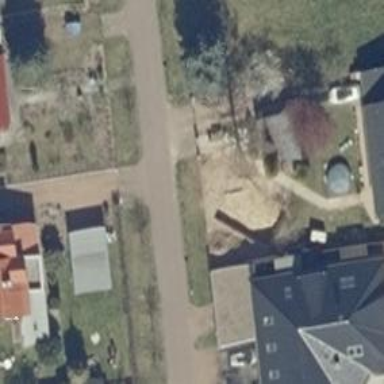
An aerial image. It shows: Residential road.